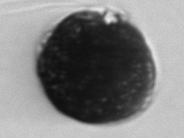
Label: Alexandrium_catenella